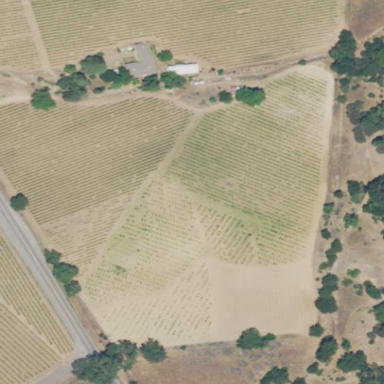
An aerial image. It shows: Vineyard where grapes are grown.